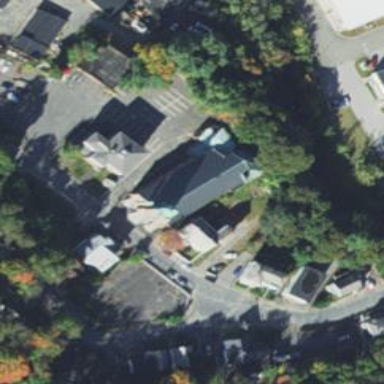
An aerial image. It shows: Beautiful church building.